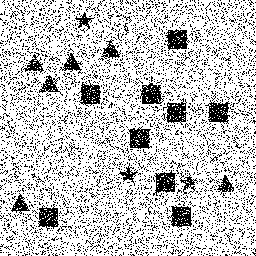
Squares: 9
Triangles: 6
Stars: 3
Total shapes: 18